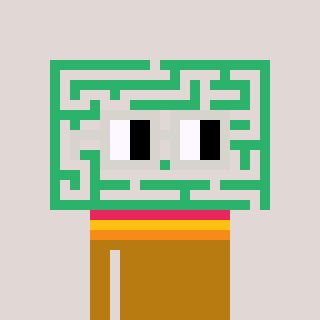
a pixel art character with square light gray glasses, a maze-shaped head and a gold-colored body on a warm background